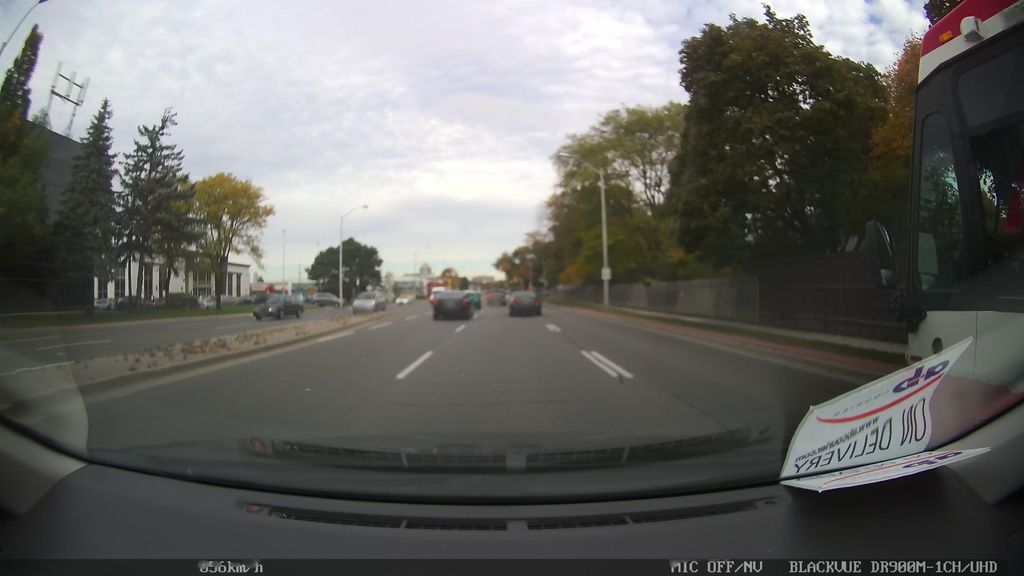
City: toronto